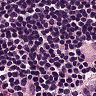
Metastatic tissue present: yes